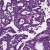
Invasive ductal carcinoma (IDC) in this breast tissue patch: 1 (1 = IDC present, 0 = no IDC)